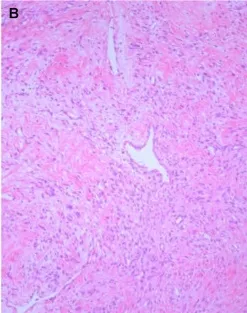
Histological findings. . X100.
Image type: pathology (h&e)